Question: What is the reading of this measurement?
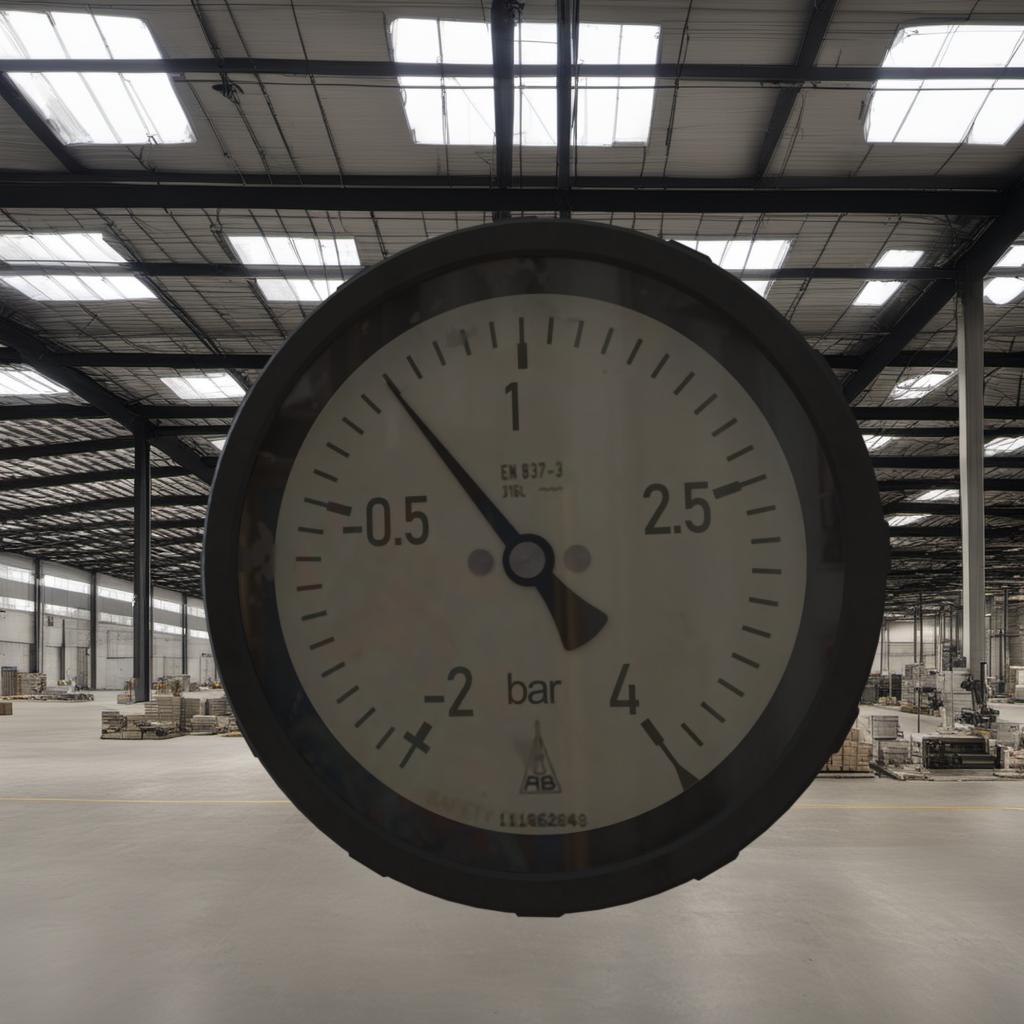
Answer: The result is 0.23
Question: What is the reading range of this measurement?
Answer: The range is from -2 to 4
Question: What is the minimum and maximum value range of the measurement in the image?
Answer: The minimum value is -2 and the maximum value is 4